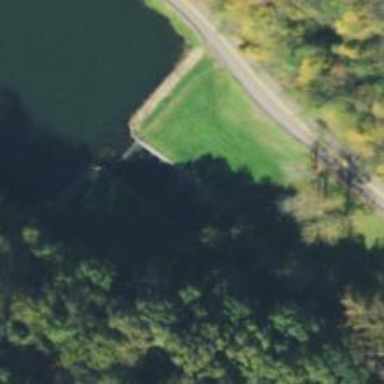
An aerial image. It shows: Dam along waterway.